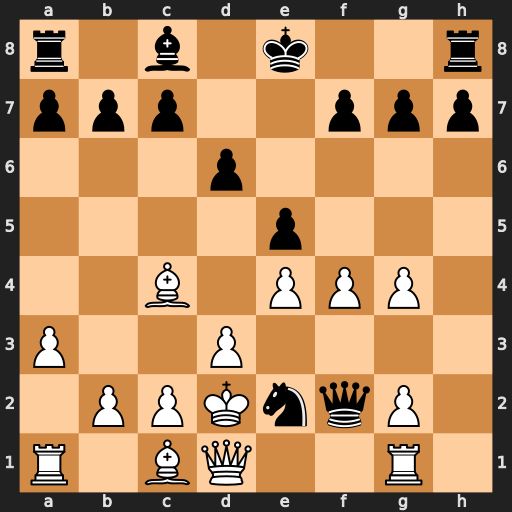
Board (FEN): r1b1k2r/ppp2ppp/3p4/4p3/2B1PPP1/P2P4/1PPKnqP1/R1BQ2R1
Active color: w
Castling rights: kq
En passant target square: -
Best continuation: Rf1 Qxg2 Qxe2 Qxe2+ Kxe2